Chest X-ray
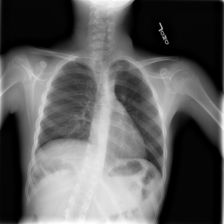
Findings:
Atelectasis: negative
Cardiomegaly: negative
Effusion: negative
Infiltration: negative
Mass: negative
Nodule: negative
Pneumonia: negative
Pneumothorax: negative
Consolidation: negative
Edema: negative
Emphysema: negative
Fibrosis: negative
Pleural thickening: negative
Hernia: negative